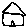
Label: house